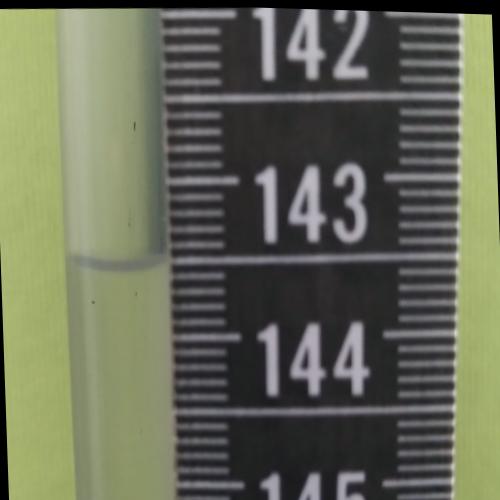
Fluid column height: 143.5 cm